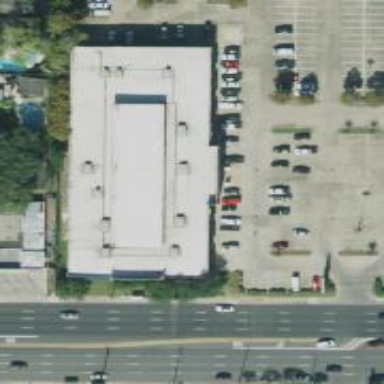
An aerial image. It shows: Parking space.